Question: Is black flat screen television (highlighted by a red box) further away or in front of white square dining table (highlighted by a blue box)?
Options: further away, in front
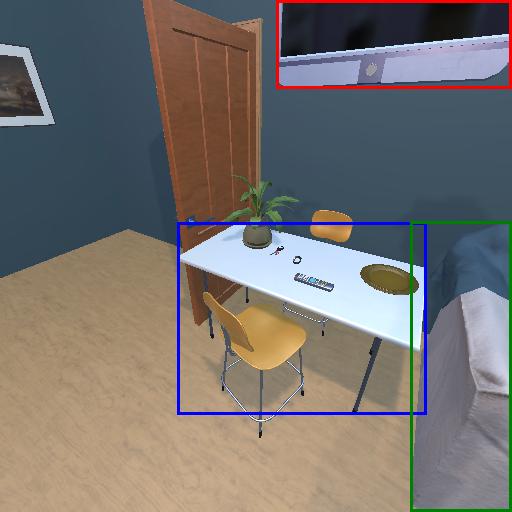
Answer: further away